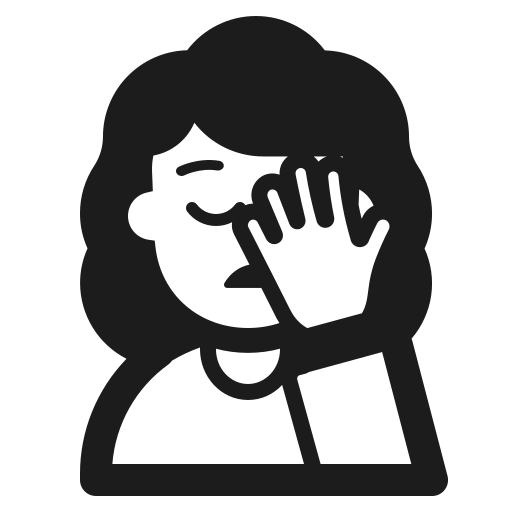
woman facepalming high contrast default